Field crop: tomato
Growth stage: 1
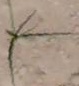
Species: cyperus